Question: Is the Windows dialog:

available through an API to 3rd party developers?
Is there a "AD Browser" common dialog?
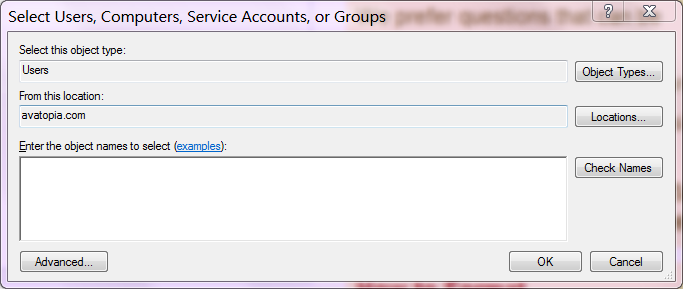
Answer: <URL>
Sample pseudo-code:
'''
String SelectUsers(HWND hwndParent, IList<String> usersLdapPaths)
{
IDsObjectPicker objPicker;
IDataObject objData;
PDSOP_INIT_INFO pInfo;
LPWSTR[0..2] attr;
HRESULT hr;
/*
Returns the LDAP path to the selected user, e.g.:
LDAP://stackoverflow.com/CN=Ian Boyd,OU=Stack Users,DC=stackoverflow,DC=com
usersLdapPaths can be null.
If not null then the user can mutli-select users,
and the selected user's LDAP paths will be returned in usersLdapPaths
(with the function result containing just the first user)
If the user cancels the dialog, then the result (and usersLdapPaths ) will be empty
*/
Result := '';
objPicker = CreateComObject(CLSID_DsObjectPicker) as IDsObjectPicker;
System.New(pInfo);
try
{
ZeroMemory(pInfo, SizeOf(DSOP_INIT_INFO));
pInfo.cbSize = SizeOf(DSOP_INIT_INFO);
pInfo.pwzTargetComputer = nil; //local computer
pInfo.cDsScopeInfos := 1;
System.New(pInfo.aDsScopeInfos);
try
{
ZeroMemory(pInfo.aDsScopeInfos, SizeOf(DSOP_SCOPE_INIT_INFO));
pInfo.aDsScopeInfos.cbSize = SizeOf(pInfo.aDsScopeInfos);
pInfo.aDsScopeInfos.flType = DSOP_SCOPE_TYPE_UPLEVEL_JOINED_DOMAIN; //or DSOP_SCOPE_TYPE_TARGET_COMPUTER;
pInfo.aDsScopeInfos.flScope = DSOP_SCOPE_FLAG_WANT_PROVIDER_LDAP;
pInfo.aDsScopeInfos.FilterFlags.Uplevel.flBothModes = DSOP_FILTER_USERS;
pInfo.aDsScopeInfos.FilterFlags.flDownlevel = DSOP_DOWNLEVEL_FILTER_USERS;
if (UsersLdapPaths != null)
pInfo.flOptions = DSOP_FLAG_MULTISELECT;
pInfo.cAttributesToFetch := 3;
attr[0] = "description";
attr[1] = "name";
attr[2] = "fullName";
pInfo.apwzAttributeNames = @attr;
hr = objPicker.Initialize(pInfo);
OleCheck(hr);
hr = objPicker.InvokeDialog(hwndParent, objData);
OleCheck(hr);
//the result is false if the user cancelled the dialog
if hr = S_FALSE then
return '';
return ReadAttributes(objData, UsersLdapPaths);
}
finally
{
System.Dispose(pInfo.aDsScopeInfos);
}
}
finally
{
Dispose(pInfo);
}
}
'''
And the helper function (that i won't bother to transcode from one pseudocode language to another pseudocode language):
'''
function TActiveDirectory.ReadAttributes(ADataObject: IDataObject; AValues: TStrings): string;
var
fmtIn: TFormatEtc;
stgOut: TStgMedium;
pSelList: PDS_SELECTION_LIST;
i: Integer;
path: string;
// x: LongWord;
// pVar: POleVariant;
items: PDsSelectionArray;
begin
Result := '';
if Assigned(AValues) then
AValues.Clear;
if not Assigned(ADataObject) then
Exit;
stgOut.tymed := TYMED_HGLOBAL;
fmtIn.tymed := TYMED_HGLOBAL;
fmtIn.cfFormat := RegisterClipboardFormat(CFSTR_DSOP_DS_SELECTION_LIST);
fmtIn.dwAspect := DVASPECT_CONTENT;
fmtIn.lindex := -1;
if (ADataObject.GetData(fmtIn, stgOut) <> S_OK) then
Exit;
pSelList := GlobalLock(stgOut.hGlobal);
try
if pSelList.cItems > 0 then
items := PDsSelectionArray(@pSellist.aDsSelection)
else
items := nil;
for i := 0 to pSelList^.cItems-1 do
begin
// path := TDsSelectionArray(pSellist.aDsSelection)[i].pwzADsPath;
path := items[i].pwzADsPath;
if Assigned(AValues) then
AValues.Add(path);
if Result = '' then
Result := path;
{ Result := pSelList^.aDsSelection[i].pwzName+' ('+pSelList.aDsSelection[i].pwzADsPath+')';
AValues.Add(Result);
AValues.Add(' Class: '+pSelList^.aDsSelection[i].pwzClass); //"user"
AValues.Add(' UPN: '+pSelList^.aDsSelection[i].pwzUPN ); //e.g. "ian@stackoverflow.com"
pVar := pSelList^.aDsSelection[i].pvarFetchedAttributes;
for x := 0 to pSelList^.cFetchedAttributes-1 do
begin
AValues.Add(' '+VarToStr(pVar^));
if x < pSelList^.cFetchedAttributes then
Inc(pVar);
end;}
end;
finally
GlobalUnlock(stgOut.hGlobal);
end;
end;
'''